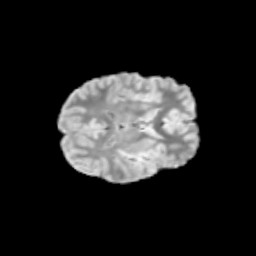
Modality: T2w
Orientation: axial
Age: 11
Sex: female
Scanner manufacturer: siemens
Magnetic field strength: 3 T
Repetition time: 3.8 s
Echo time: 0.07 s